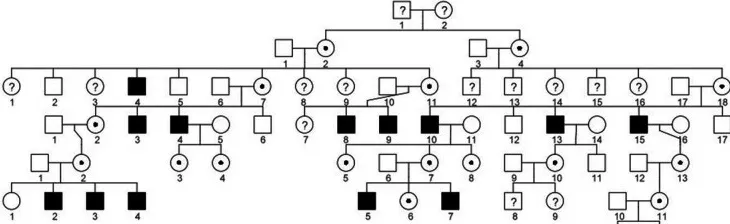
Pedigree diagram of the family showing disease segregation. The arrows indicate the patients (P1 and P2) described in this case report. The pedigree chart was created in the program QuickPed.
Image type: pathology (fish)